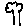
Label: tree